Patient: sex F, age 58
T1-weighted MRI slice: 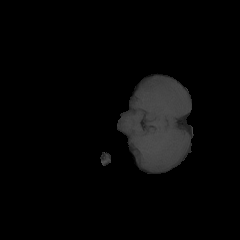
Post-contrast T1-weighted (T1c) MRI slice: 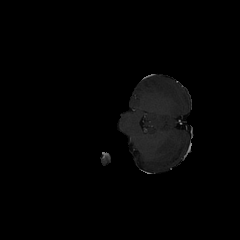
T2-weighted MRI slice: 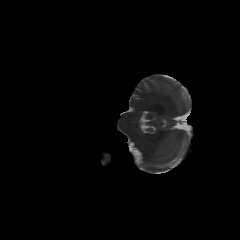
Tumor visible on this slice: no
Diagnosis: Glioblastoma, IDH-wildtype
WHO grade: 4